Question: i have this settings activated, but after the project buildt there is no zip file. Anyone got a clue why?

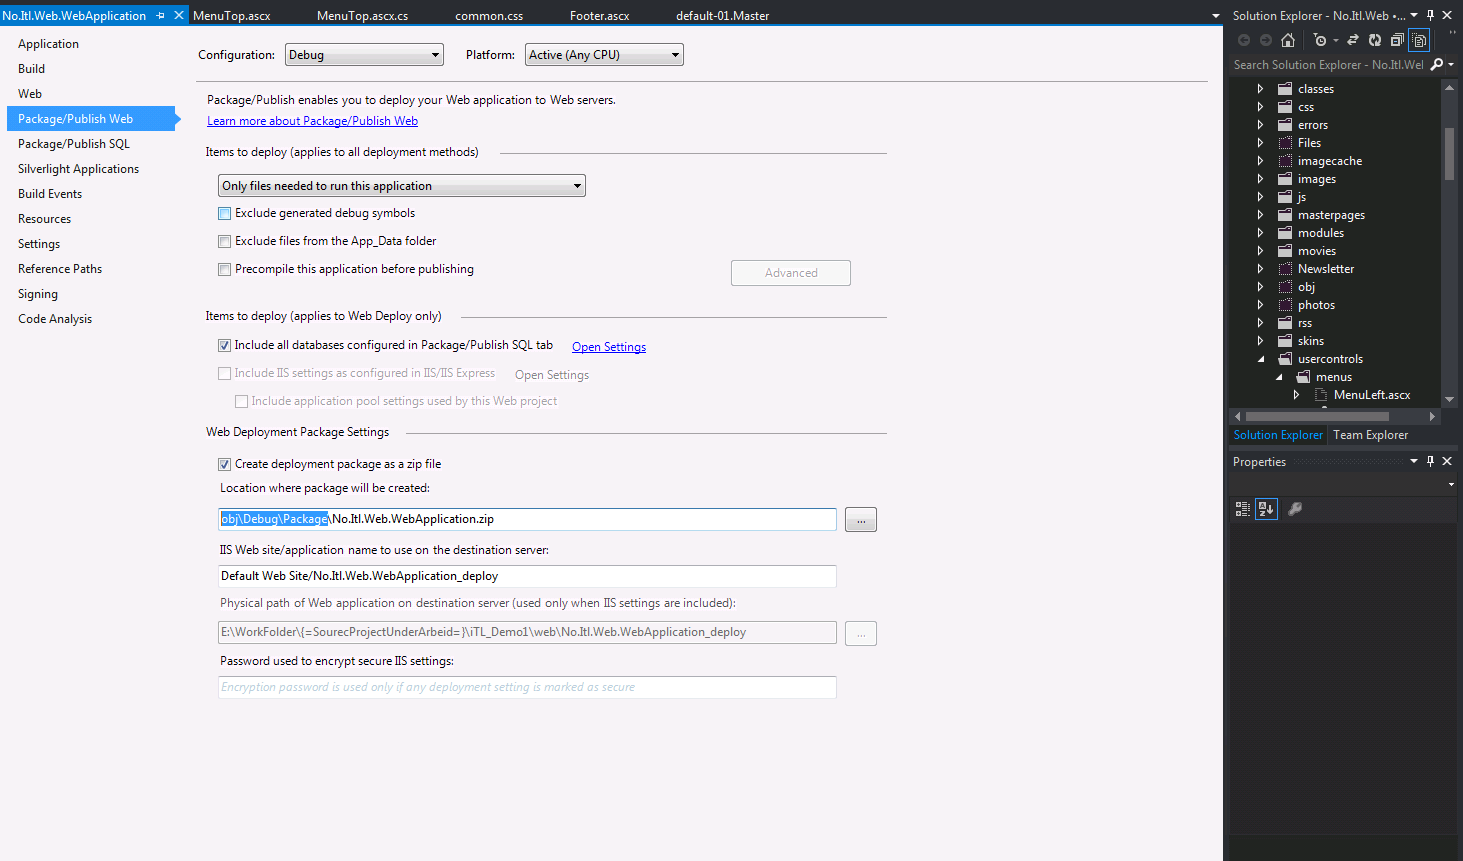
Answer: build is not the same as publish. You have to publish the web app to get it to create the zip.